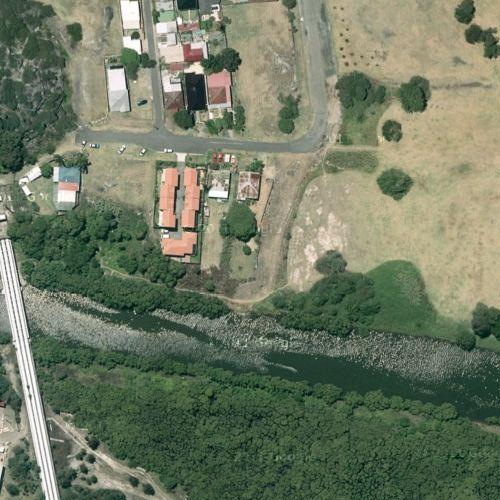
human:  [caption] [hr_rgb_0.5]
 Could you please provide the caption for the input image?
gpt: A curved river with dark green waters and dense plants on both sides .

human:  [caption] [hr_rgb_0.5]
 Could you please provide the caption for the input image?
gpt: Some green plants on both sides of a curved river .

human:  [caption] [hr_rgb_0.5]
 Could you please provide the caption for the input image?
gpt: There are some dense plants on both sides of a curved river .

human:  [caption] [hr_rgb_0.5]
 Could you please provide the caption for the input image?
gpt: A curved river with dark green waters go through a meadow .

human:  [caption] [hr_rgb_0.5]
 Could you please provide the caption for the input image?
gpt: A curved river with dark green waters and dense plants on both side .